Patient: sex F, age 56
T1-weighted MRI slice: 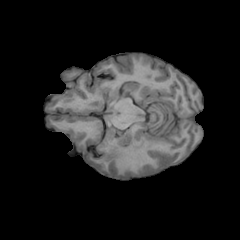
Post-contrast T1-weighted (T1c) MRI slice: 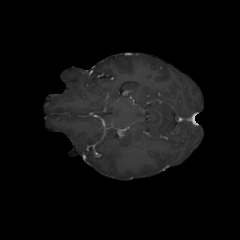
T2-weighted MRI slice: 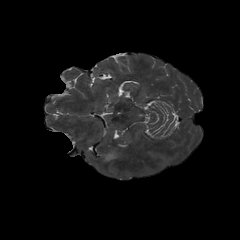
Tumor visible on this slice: yes
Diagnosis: Glioblastoma, IDH-wildtype
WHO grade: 4